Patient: sex M, age 25
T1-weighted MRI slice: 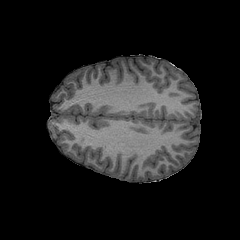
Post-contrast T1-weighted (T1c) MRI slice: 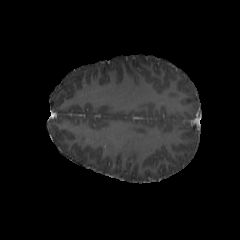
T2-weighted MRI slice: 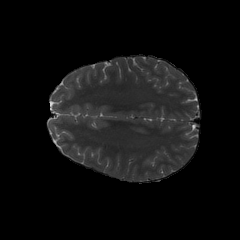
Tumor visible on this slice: no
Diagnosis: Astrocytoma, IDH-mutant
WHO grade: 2